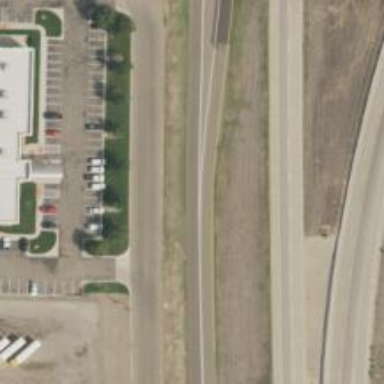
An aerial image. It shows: Tertiary road with frontage road along it.